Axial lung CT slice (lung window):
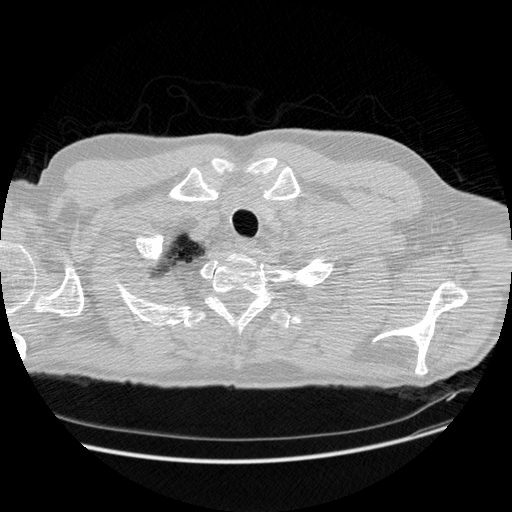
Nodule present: no